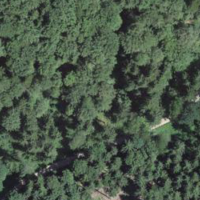
EUNIS habitat code: 44
Species observed at this site:
Mercurialis perennis